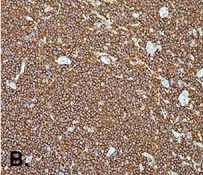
Pathological images of the resected specimen. Immunohistochemistry revealed that the lymphoma cells are positive for CD20.
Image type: pathology (immunostaining)